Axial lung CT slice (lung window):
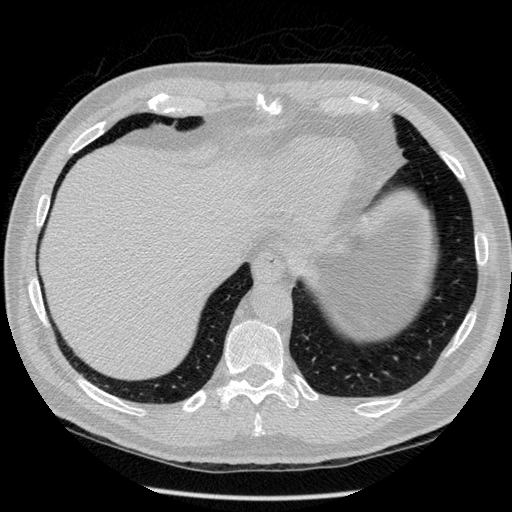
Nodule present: no